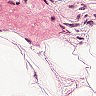
Metastatic tissue present: no